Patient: sex F, age 59
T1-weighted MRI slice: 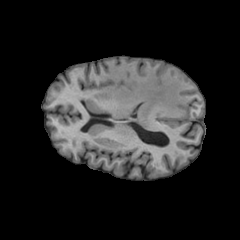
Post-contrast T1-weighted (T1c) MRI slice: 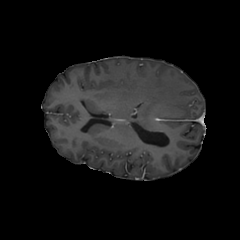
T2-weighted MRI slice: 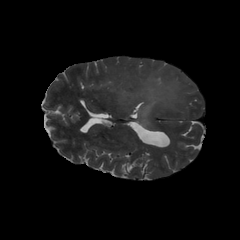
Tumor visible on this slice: yes
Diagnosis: Glioblastoma, IDH-wildtype
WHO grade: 4